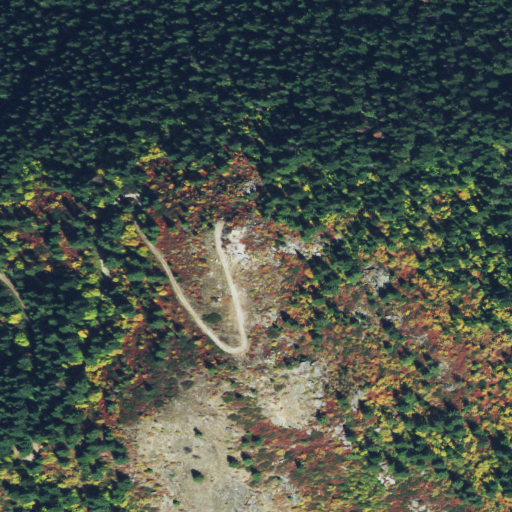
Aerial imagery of mountain in Idaho named Fish Butte containing evergreen forest and shrub